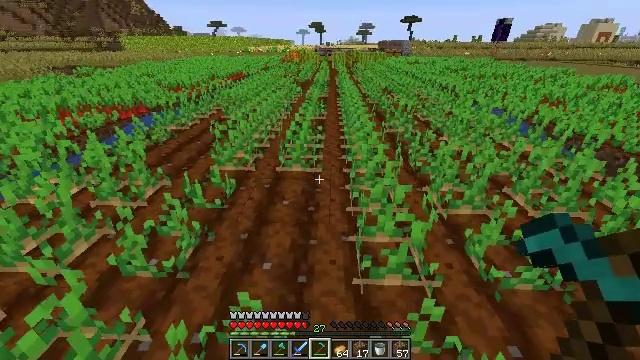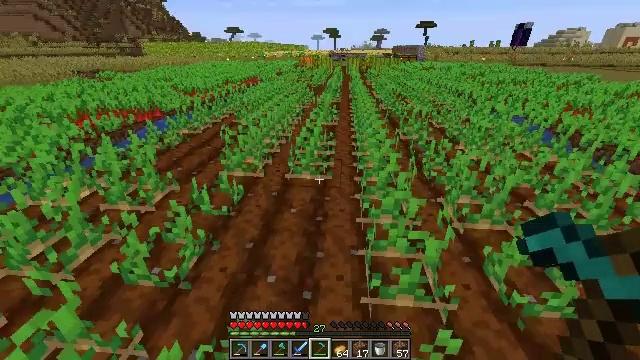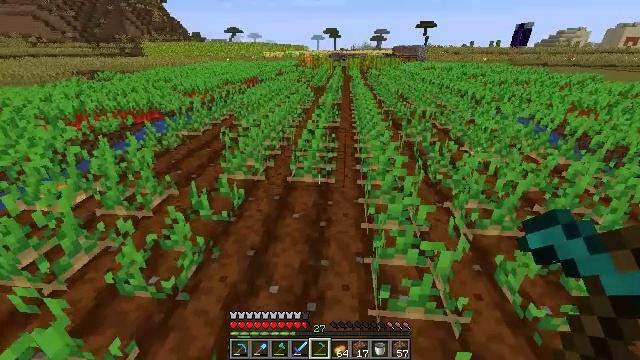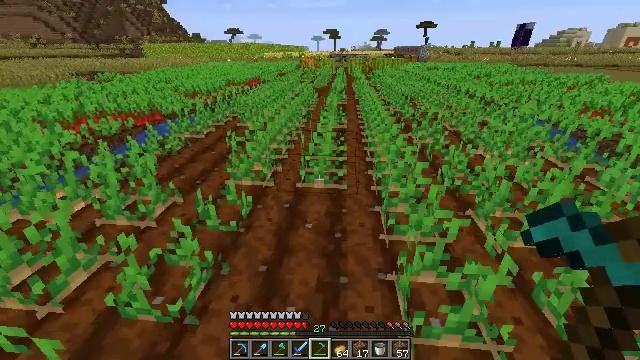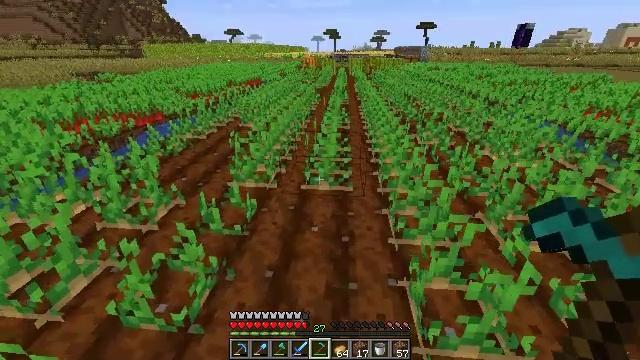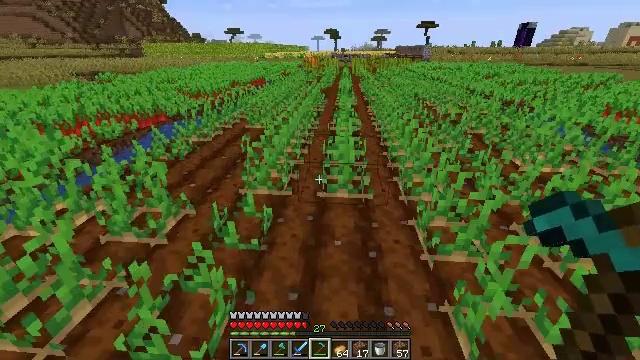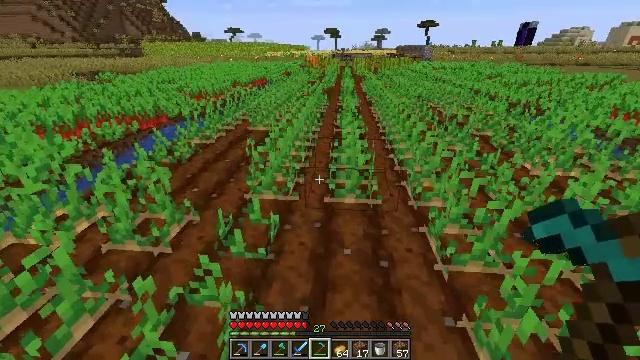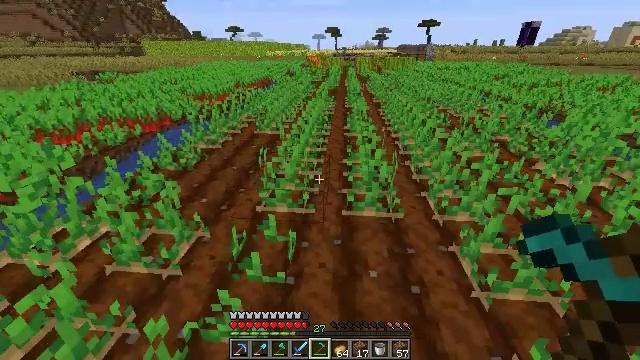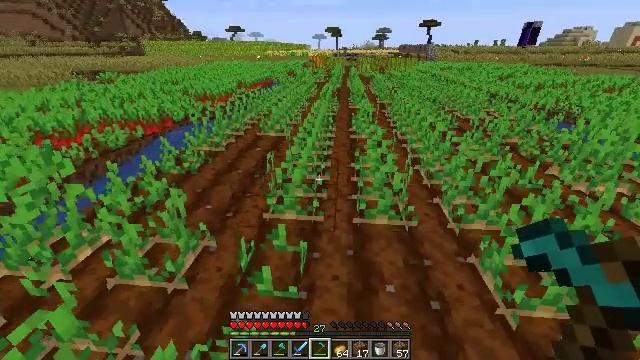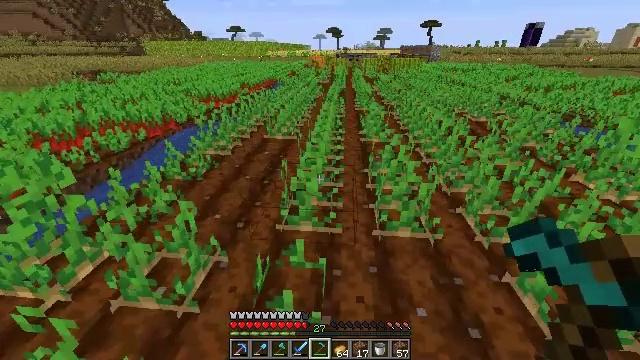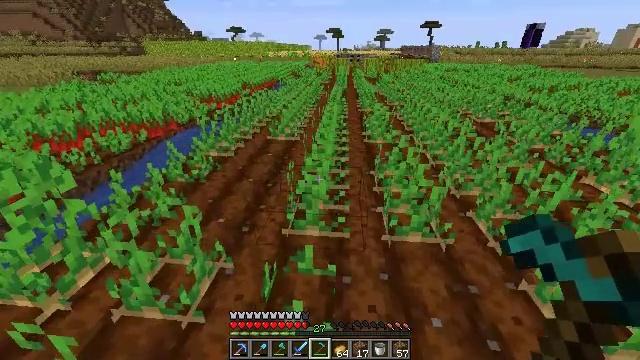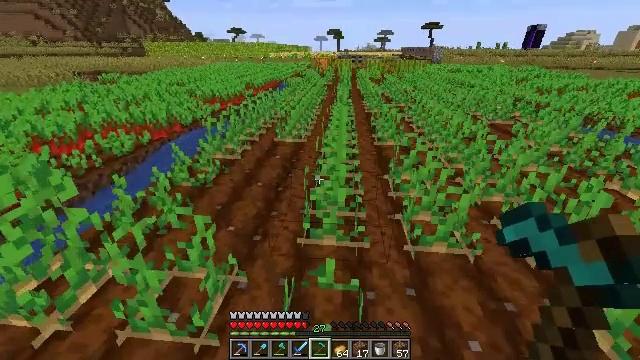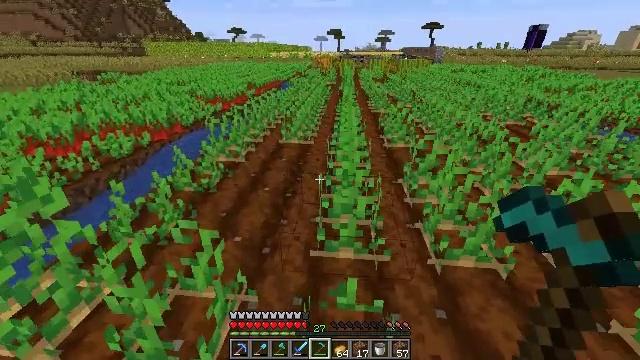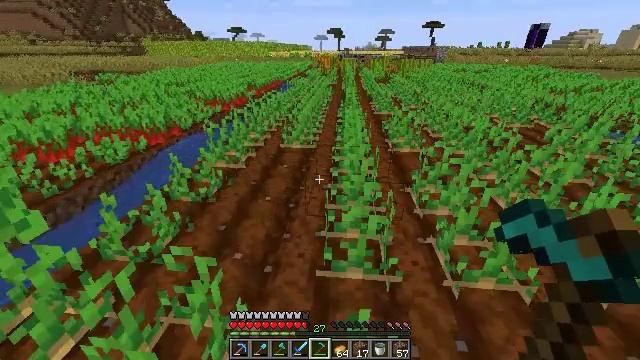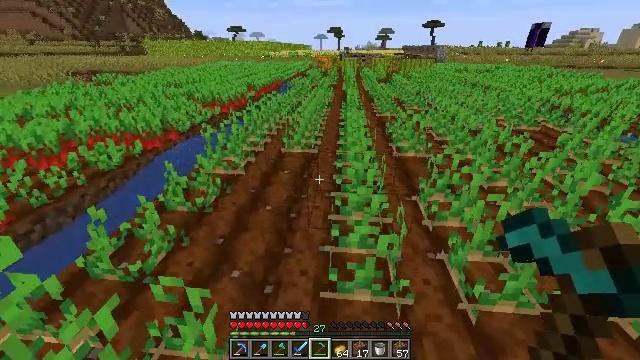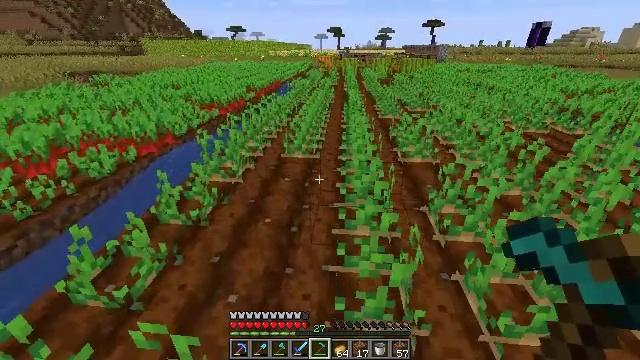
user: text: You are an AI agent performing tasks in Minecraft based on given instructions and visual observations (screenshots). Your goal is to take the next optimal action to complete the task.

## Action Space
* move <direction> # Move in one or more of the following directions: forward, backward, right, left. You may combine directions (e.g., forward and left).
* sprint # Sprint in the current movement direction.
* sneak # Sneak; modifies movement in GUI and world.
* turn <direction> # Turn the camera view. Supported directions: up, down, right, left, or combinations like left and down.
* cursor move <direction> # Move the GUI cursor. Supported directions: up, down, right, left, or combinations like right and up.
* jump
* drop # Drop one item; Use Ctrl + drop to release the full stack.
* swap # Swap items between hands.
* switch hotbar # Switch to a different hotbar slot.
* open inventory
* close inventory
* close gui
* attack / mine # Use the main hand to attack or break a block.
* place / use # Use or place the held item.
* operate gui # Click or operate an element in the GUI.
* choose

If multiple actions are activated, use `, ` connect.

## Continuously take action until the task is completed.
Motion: motion action
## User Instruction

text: Mine potatoes from the farmland.
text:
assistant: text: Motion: move forward and move left, turn left
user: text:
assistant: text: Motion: move forward and move left
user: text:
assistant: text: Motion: move forward and move left
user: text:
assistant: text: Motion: move forward and move left
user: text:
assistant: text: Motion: move forward and move left
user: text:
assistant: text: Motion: move forward and move left
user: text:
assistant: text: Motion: move forward and move left
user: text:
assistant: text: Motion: move forward and move left
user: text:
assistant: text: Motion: move forward and move left
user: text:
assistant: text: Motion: move forward and move left
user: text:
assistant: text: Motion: move forward and move left
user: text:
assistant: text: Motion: move forward
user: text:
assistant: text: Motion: move forward
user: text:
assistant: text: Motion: move forward
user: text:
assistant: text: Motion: move forward
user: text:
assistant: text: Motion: move forward, turn left and down
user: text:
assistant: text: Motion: turn left and down
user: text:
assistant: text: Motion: move left, turn left and down
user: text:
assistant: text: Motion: move left, turn left
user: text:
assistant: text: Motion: move left
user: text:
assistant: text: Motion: move left
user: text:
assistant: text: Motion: move left
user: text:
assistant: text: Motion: move forward and move left, turn right and down
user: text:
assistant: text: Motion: move forward and move left, turn right and down
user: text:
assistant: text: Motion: move forward and move left, turn right and down
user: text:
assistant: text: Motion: turn right and down
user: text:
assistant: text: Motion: turn right and down
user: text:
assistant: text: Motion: turn right and down
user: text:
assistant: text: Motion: turn right
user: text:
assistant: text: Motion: turn right